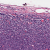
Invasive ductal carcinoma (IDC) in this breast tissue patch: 1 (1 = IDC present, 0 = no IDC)